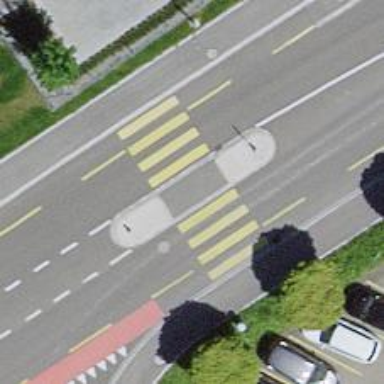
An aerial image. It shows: Uncontrolled zebra crossing with pedestrian island.